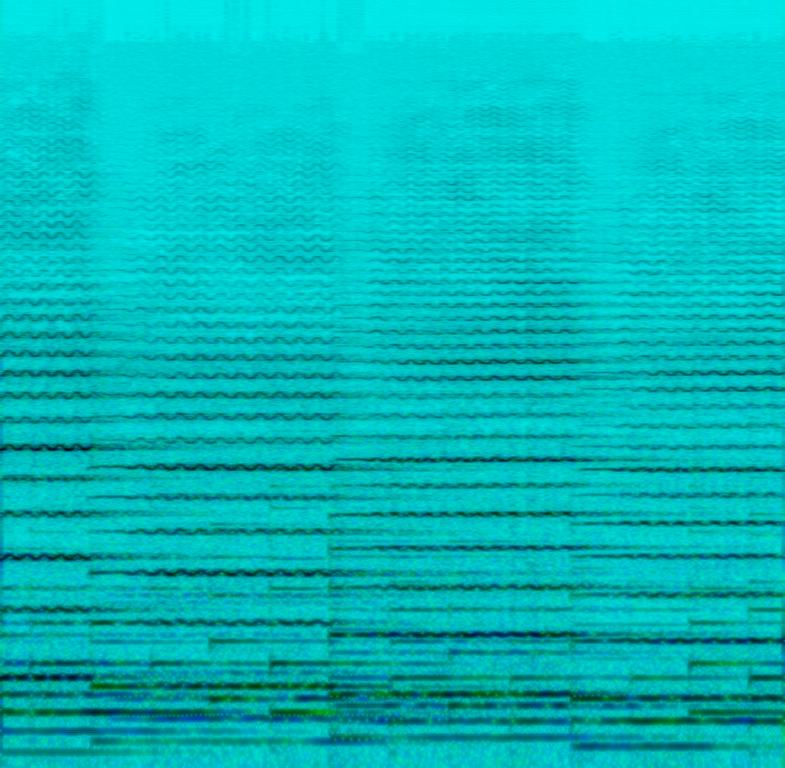
This song is a classical music instrumental. The two main instruments it features are piano and violin - the piano plays arpeggiated chords while the violin plays legato notes. The song has a sombre and emotional tone to it.